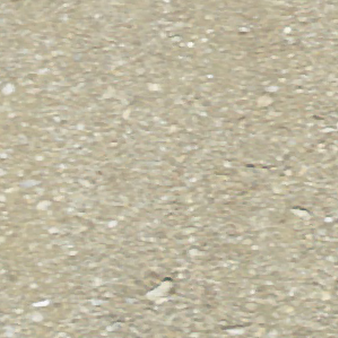
Label: other